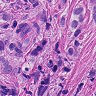
Metastatic tissue present: yes